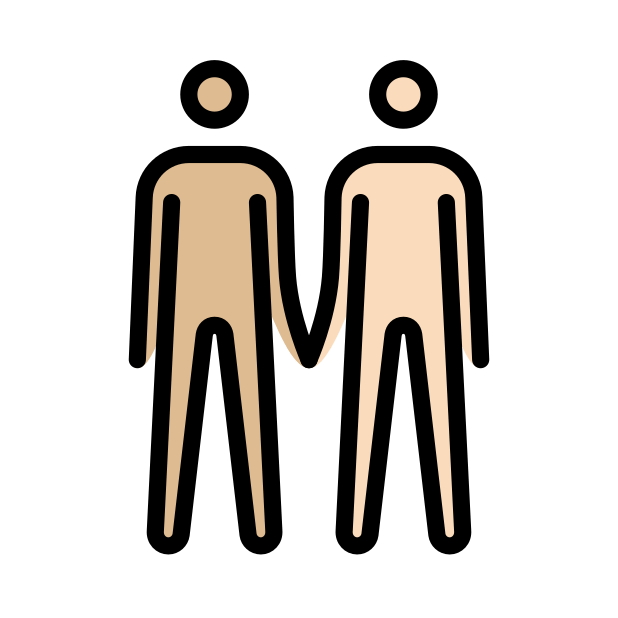
men holding hands: medium-light skin tone, light skin tone